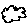
Label: cloud